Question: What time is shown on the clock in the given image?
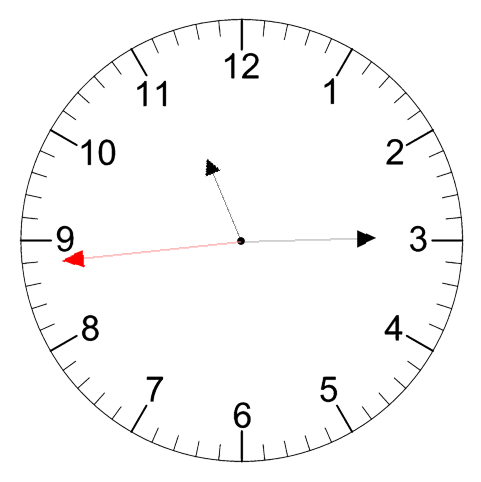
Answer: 11:14:44